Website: lowes
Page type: account-selection
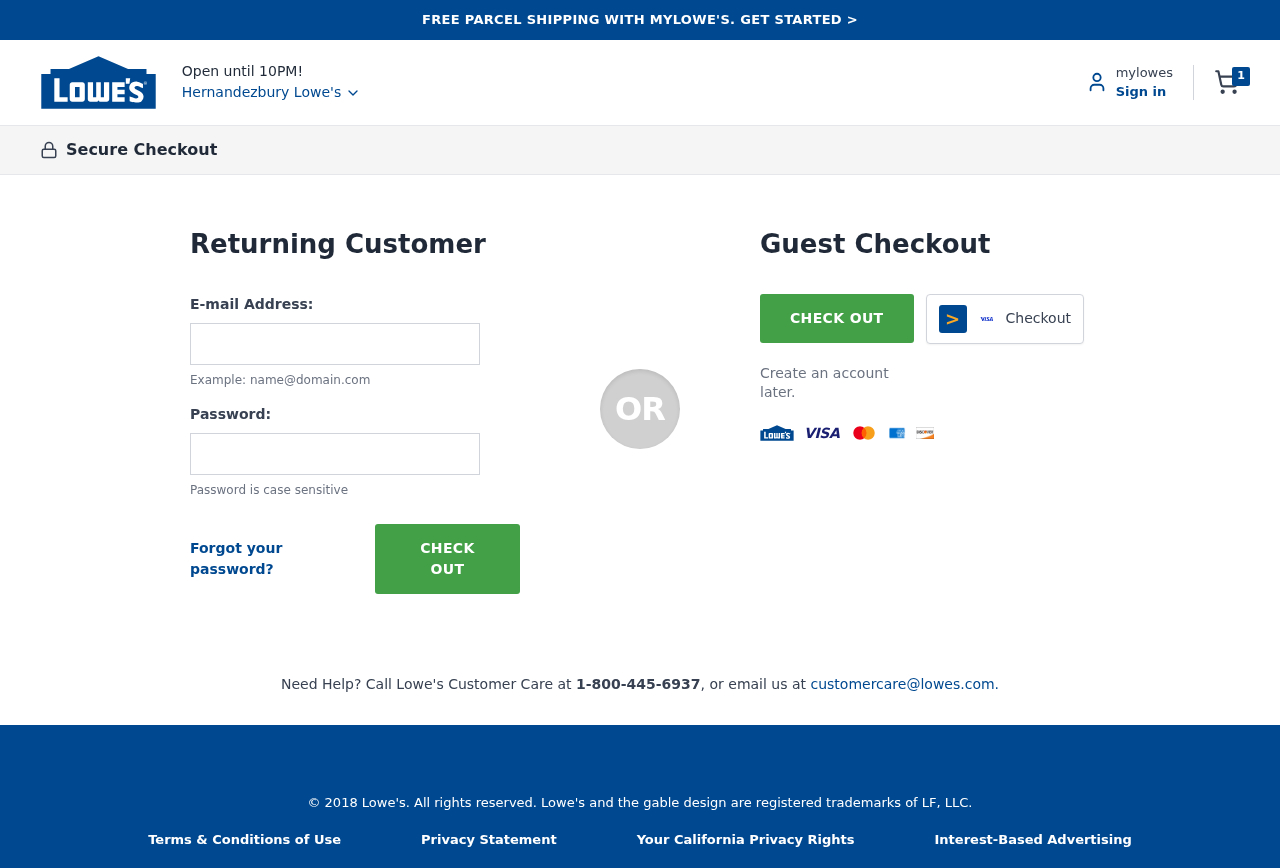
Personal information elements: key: PII_CITY
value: Hernandezbury Lowe's
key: PII_LOGIN_USERNAME
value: chloe9831
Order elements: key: ORDER_NUM_ITEMS
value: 1